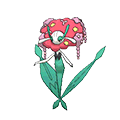
Pok\u00e9mon: florges